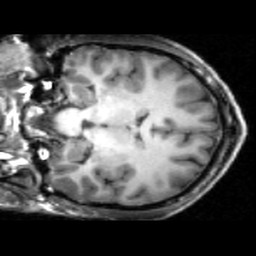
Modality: T1w
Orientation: coronal
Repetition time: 0.008948 s
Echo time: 0.001784 s